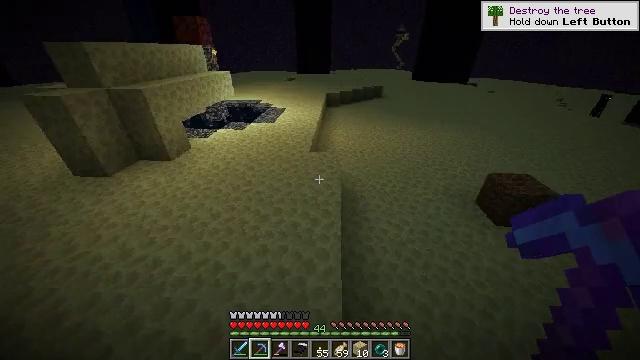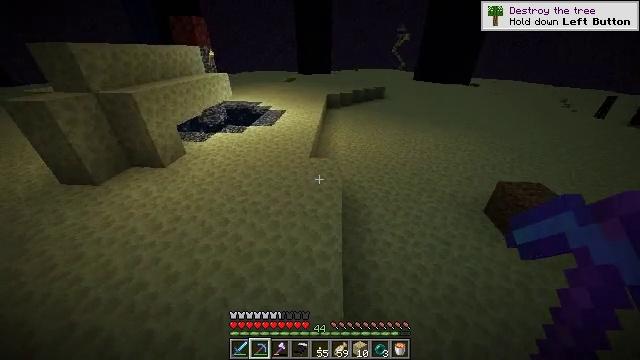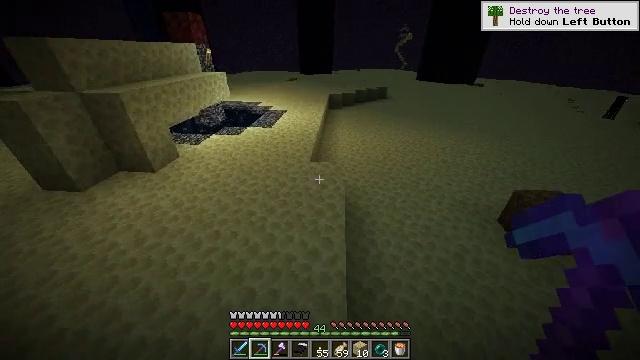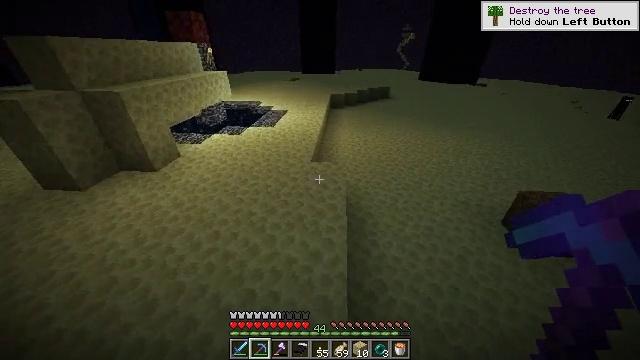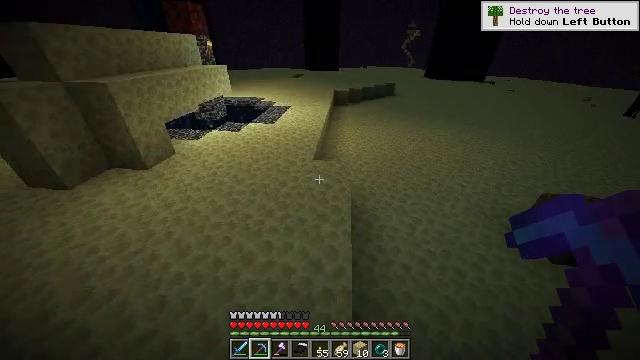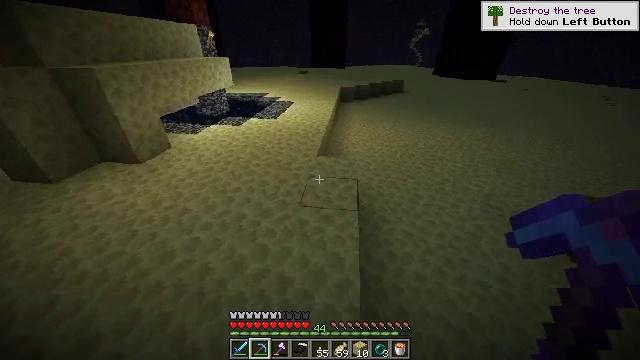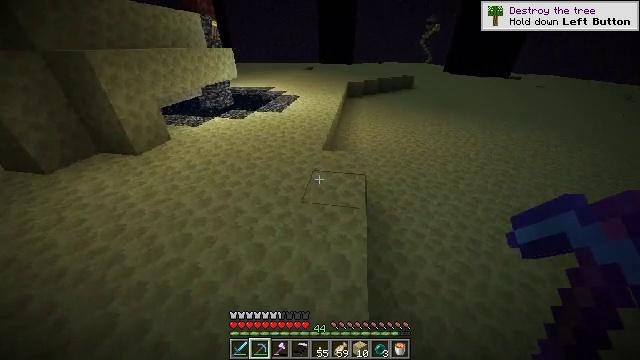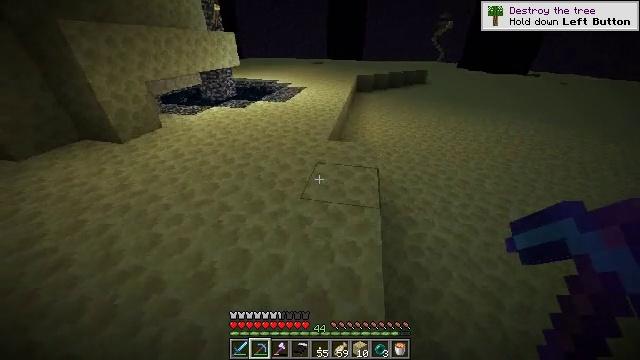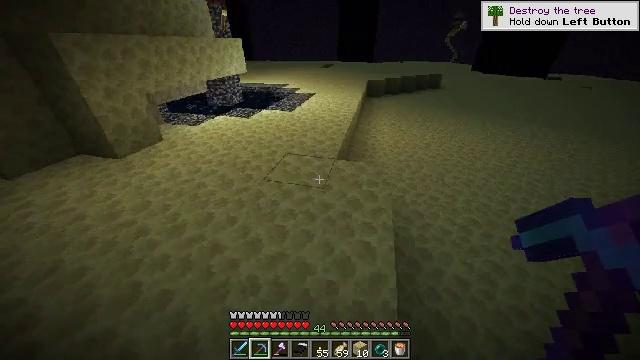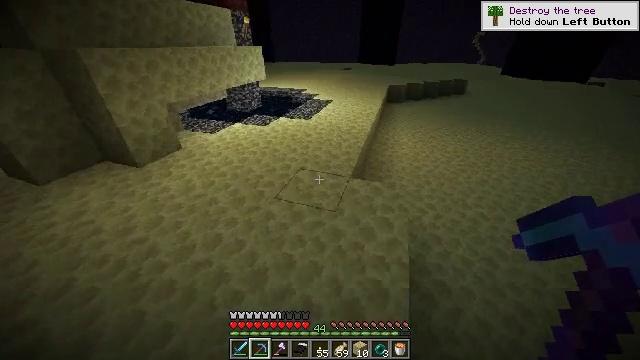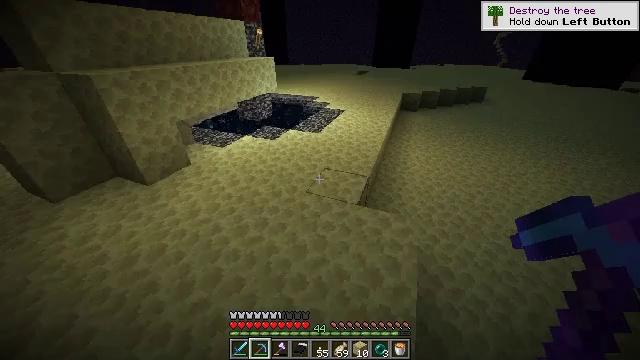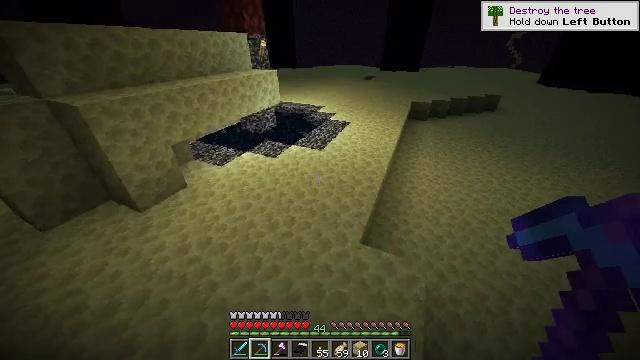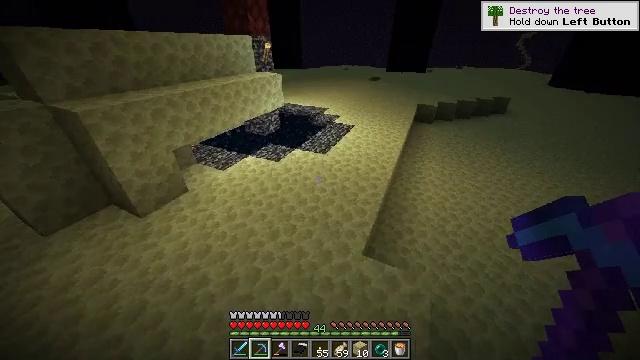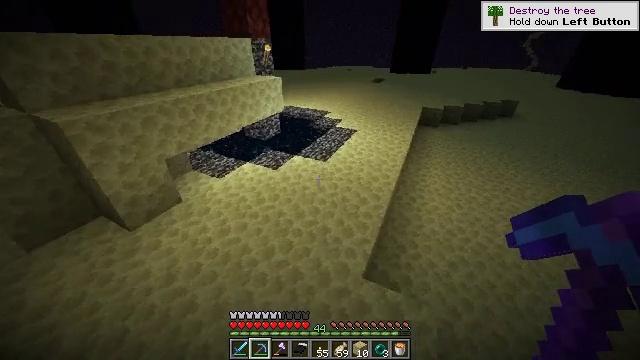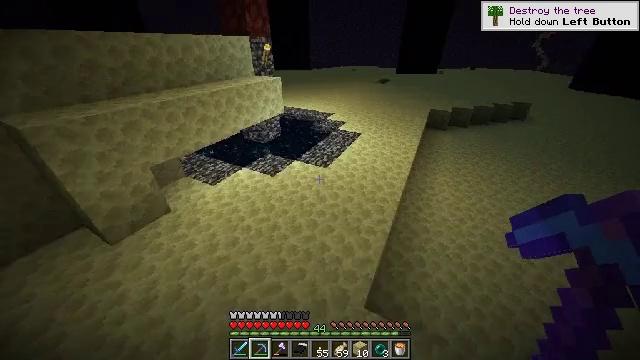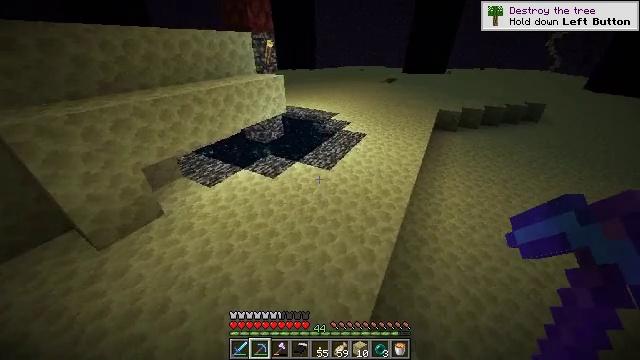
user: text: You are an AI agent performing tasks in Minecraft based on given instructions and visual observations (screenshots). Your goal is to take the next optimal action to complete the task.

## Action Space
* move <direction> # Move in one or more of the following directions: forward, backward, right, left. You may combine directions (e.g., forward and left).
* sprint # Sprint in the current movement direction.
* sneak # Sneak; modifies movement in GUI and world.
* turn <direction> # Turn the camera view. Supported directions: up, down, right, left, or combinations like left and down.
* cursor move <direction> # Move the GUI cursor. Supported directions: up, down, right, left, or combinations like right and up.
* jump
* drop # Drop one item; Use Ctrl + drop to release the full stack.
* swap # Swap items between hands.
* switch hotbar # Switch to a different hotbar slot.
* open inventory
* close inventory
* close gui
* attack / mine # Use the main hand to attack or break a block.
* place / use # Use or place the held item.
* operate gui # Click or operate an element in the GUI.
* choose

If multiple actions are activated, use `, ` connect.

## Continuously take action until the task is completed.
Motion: motion action
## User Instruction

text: Attack the end stone bricks to collect them.
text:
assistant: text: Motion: move forward, jump
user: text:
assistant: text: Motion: move forward, jump
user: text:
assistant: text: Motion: move forward, jump
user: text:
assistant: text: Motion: move forward, jump
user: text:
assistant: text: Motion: move forward, turn left, jump
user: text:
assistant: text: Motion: move forward, turn left, jump
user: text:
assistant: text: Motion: move forward, turn left, jump
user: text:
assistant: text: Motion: move forward, turn left, jump
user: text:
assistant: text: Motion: move forward, turn left, jump
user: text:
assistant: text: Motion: move forward, turn left, jump
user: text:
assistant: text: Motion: move forward, turn left, jump
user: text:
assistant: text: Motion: move forward, turn left, jump
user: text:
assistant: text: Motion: move forward, jump
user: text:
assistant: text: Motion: move forward, turn left
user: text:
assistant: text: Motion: move forward, turn left
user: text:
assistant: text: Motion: move forward, turn left
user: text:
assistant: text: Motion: move forward, turn left
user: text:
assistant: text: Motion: move forward, turn left
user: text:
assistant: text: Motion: move forward and move right, turn left
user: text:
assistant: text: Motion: move forward and move right, turn left
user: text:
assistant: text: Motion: move forward and move right, turn left
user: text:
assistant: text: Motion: move forward and move right, turn left
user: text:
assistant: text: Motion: move forward and move right, turn left
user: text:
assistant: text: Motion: move forward and move right, turn left
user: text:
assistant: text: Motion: move forward and move right, turn left
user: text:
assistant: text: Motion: move forward and move right, turn left
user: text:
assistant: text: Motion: move forward and move right, turn left
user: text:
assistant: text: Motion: move forward and move right, turn left
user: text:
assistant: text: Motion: move forward and move right, turn left
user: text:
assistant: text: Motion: move forward and move right, turn left and down